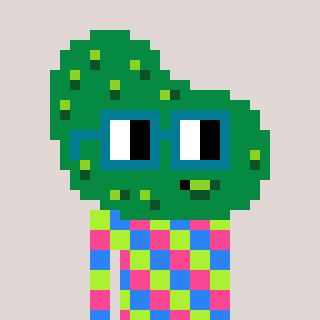
a pixel art character with square dark green glasses, a pickle-shaped head and a darkbrown-colored body on a warm background